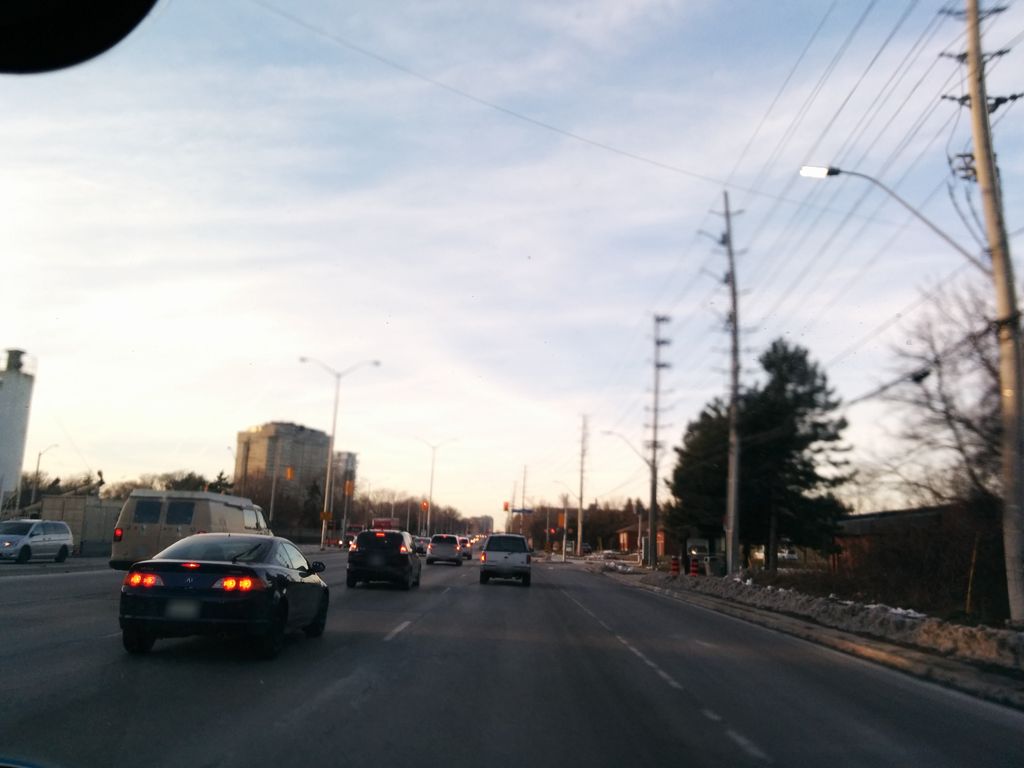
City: toronto